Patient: sex M, age 59
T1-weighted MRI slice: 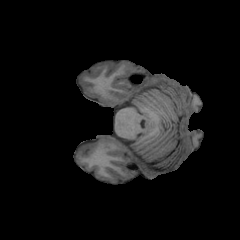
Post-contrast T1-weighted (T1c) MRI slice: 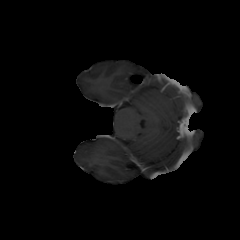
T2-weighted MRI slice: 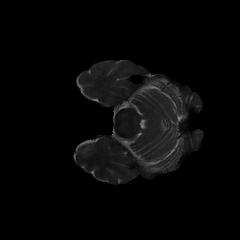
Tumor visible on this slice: no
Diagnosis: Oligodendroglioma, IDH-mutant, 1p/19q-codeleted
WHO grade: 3